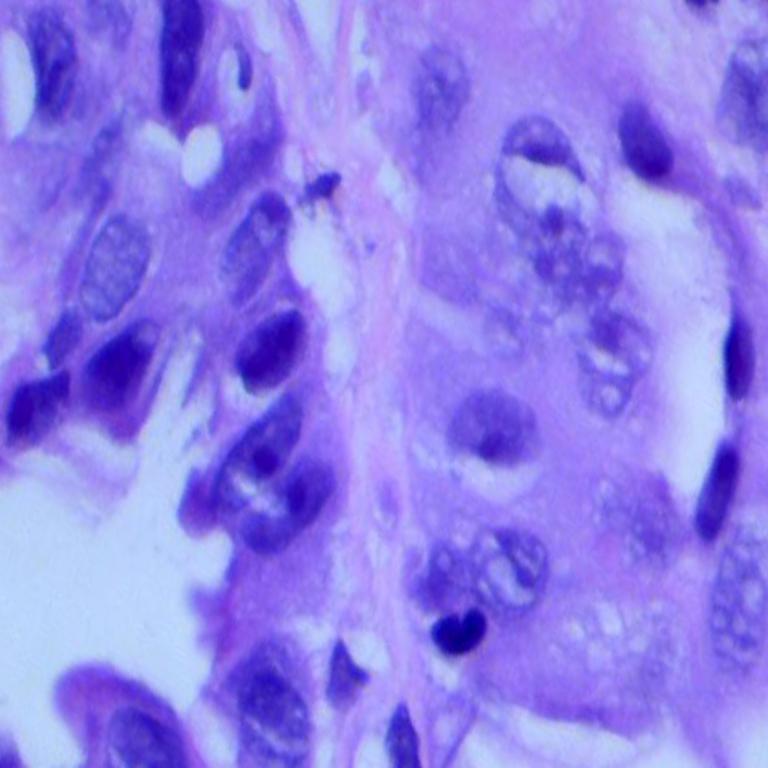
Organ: lung
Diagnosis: adenocarcinomas